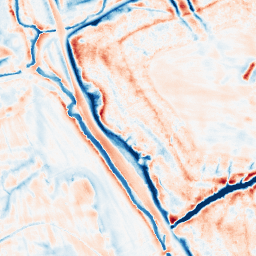
Category: edge_preserving
Decomposition family: bilateral
Decomposition parameters: d: 21
sigma_color: 150
sigma_space: 75
Upsampling method: regularized
Upsampling parameters: scale: 2
lambda_reg: 0.01
Upsampling scale: 2